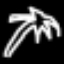
Label: palm tree